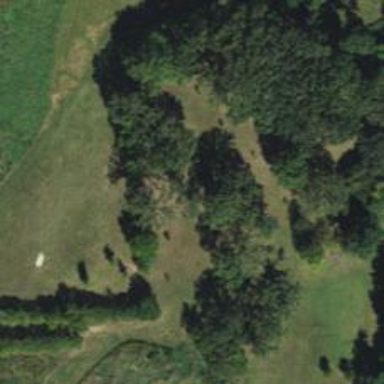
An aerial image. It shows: Disc golf hole.